Aerial crown-view tile of a tropical tree (Barro Colorado Island, Panama), acquired 20241014:
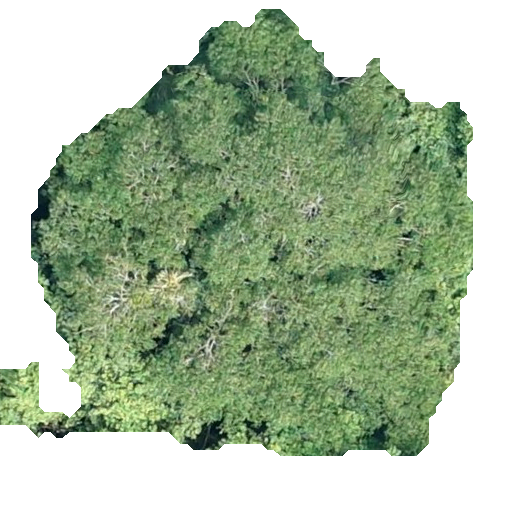
Species: Hura crepitans
GBIF accepted scientific name: Hura crepitans
Crown area: 236.009 m²